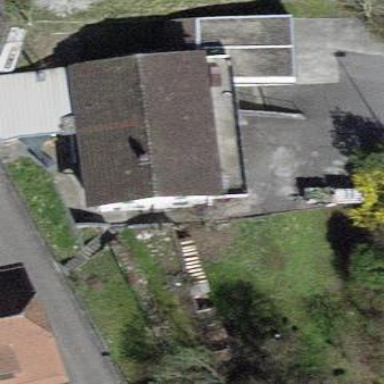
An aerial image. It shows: Building with tiled roof.